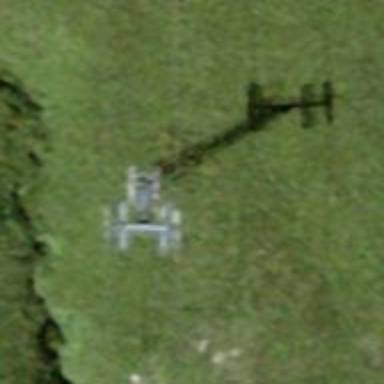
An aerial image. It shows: Pylon used for aerialway.